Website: ulta-beauty
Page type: billing-address
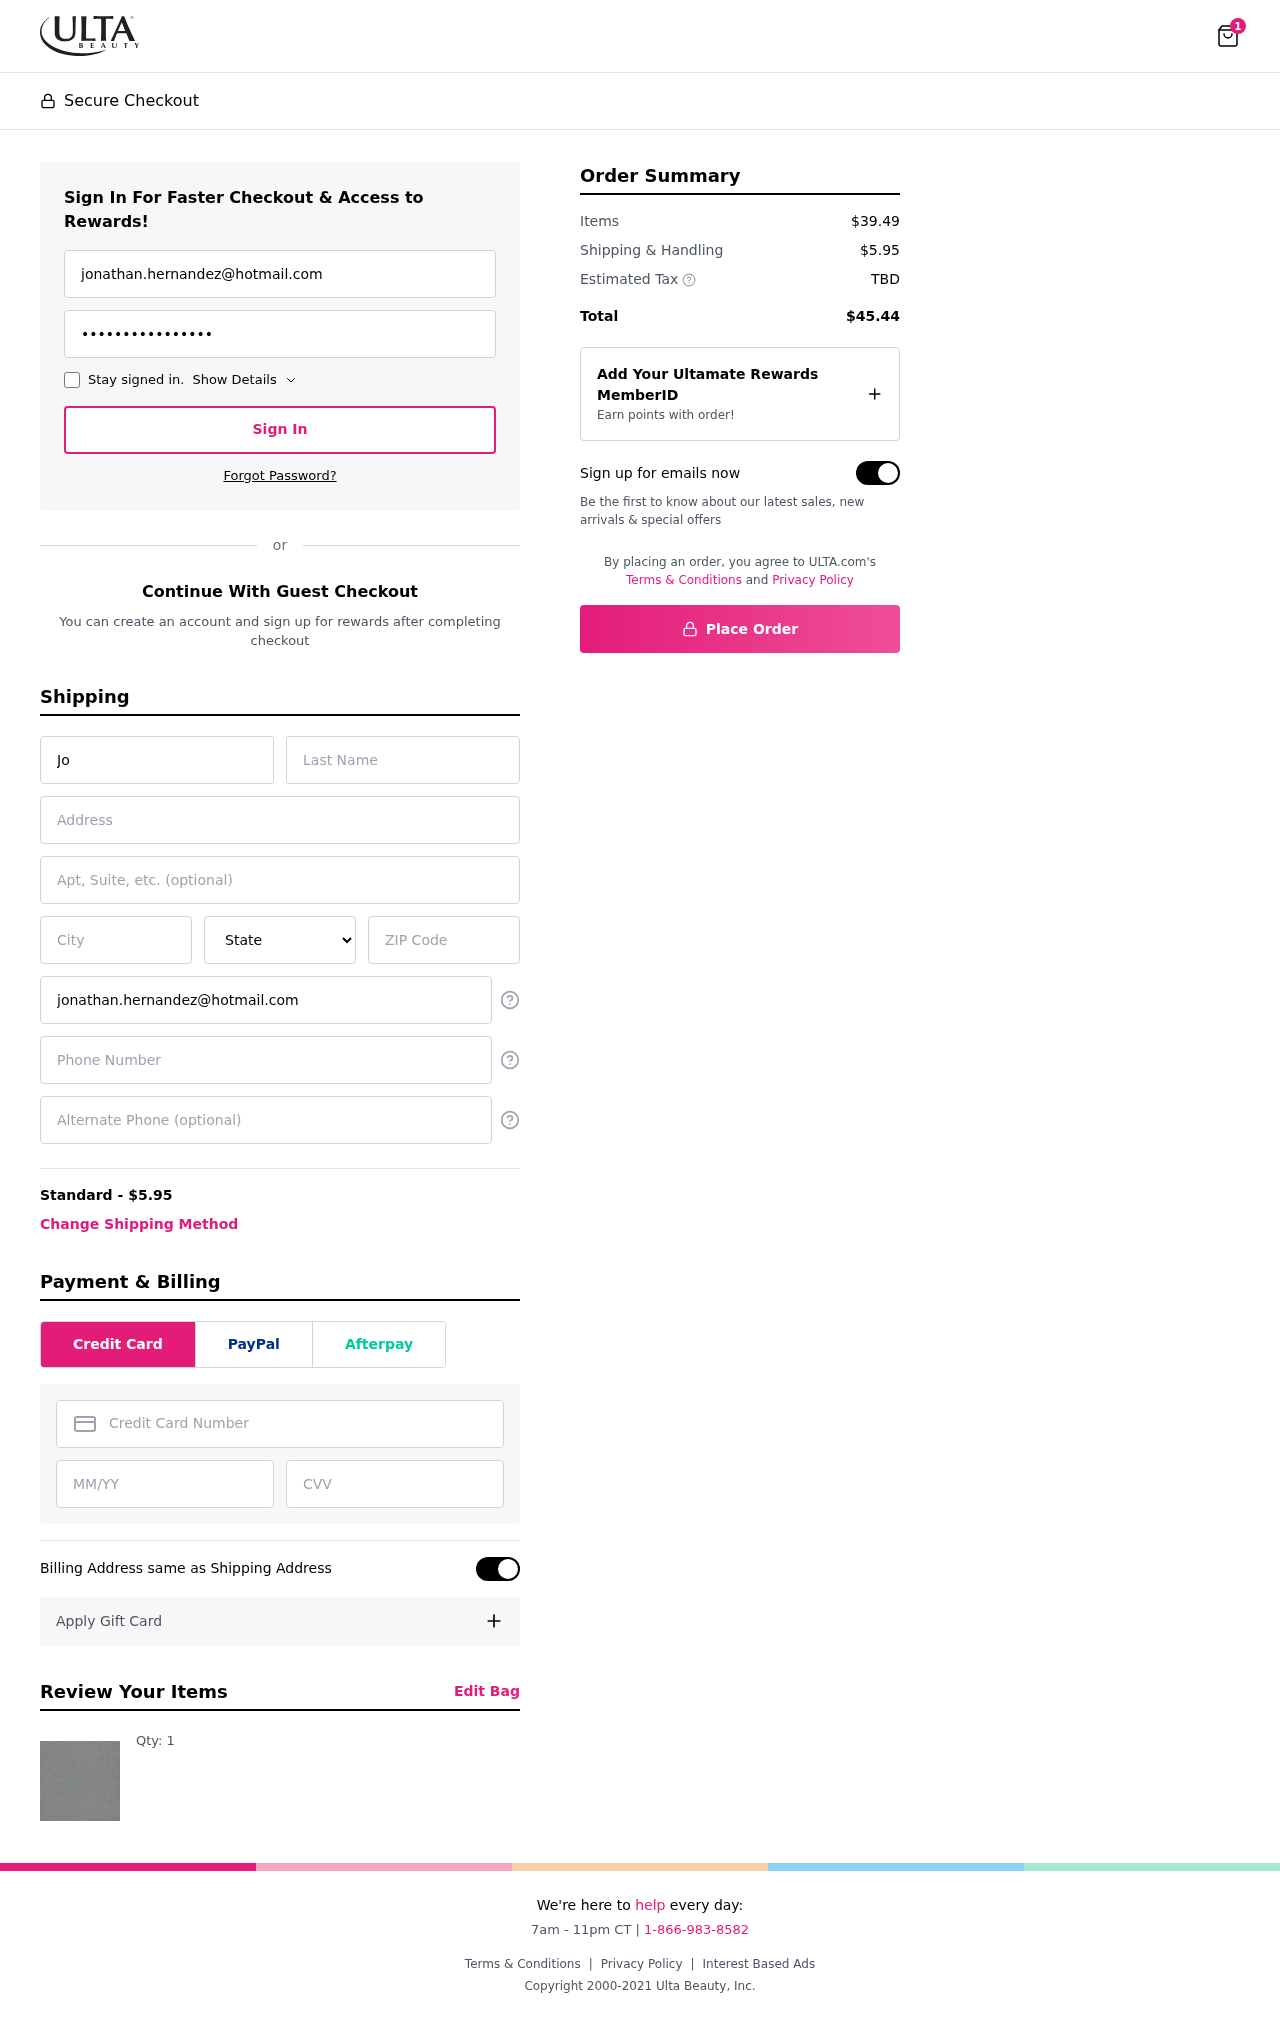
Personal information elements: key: PII_STATE
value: Maine
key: PII_EMAIL
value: jonathan.hernandez@hotmail.com
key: PII_FIRSTNAME
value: Jonathan
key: PII_LASTNAME
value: Hernandez
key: PII_STREET
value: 659 Torres Circle
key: PII_STREET2
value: Suite 668
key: PII_CITY
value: New Tiffanyview
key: PII_POSTCODE
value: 50113
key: PII_PHONE
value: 4437195455
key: PII_ALT_PHONE
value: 3742715621
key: PII_CARD_NUMBER
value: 3767 6253 7205 578
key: PII_CARD_EXPIRY
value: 04/26
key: PII_CARD_CVV
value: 4291
Product elements: key: PRODUCT1_QUANTITY
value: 1
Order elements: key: ORDER_NUM_ITEMS
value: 1
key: ORDER_SHIPPING_COST
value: $5.95
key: ORDER_SUBTOTAL
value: $39.49
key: ORDER_TOTAL
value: $45.44